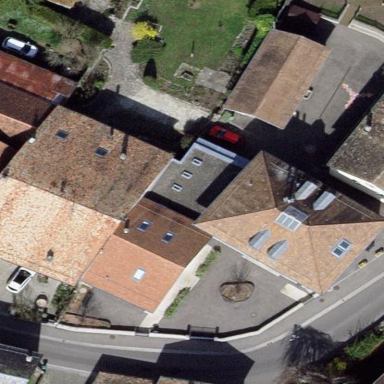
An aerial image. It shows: Building.